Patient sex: M
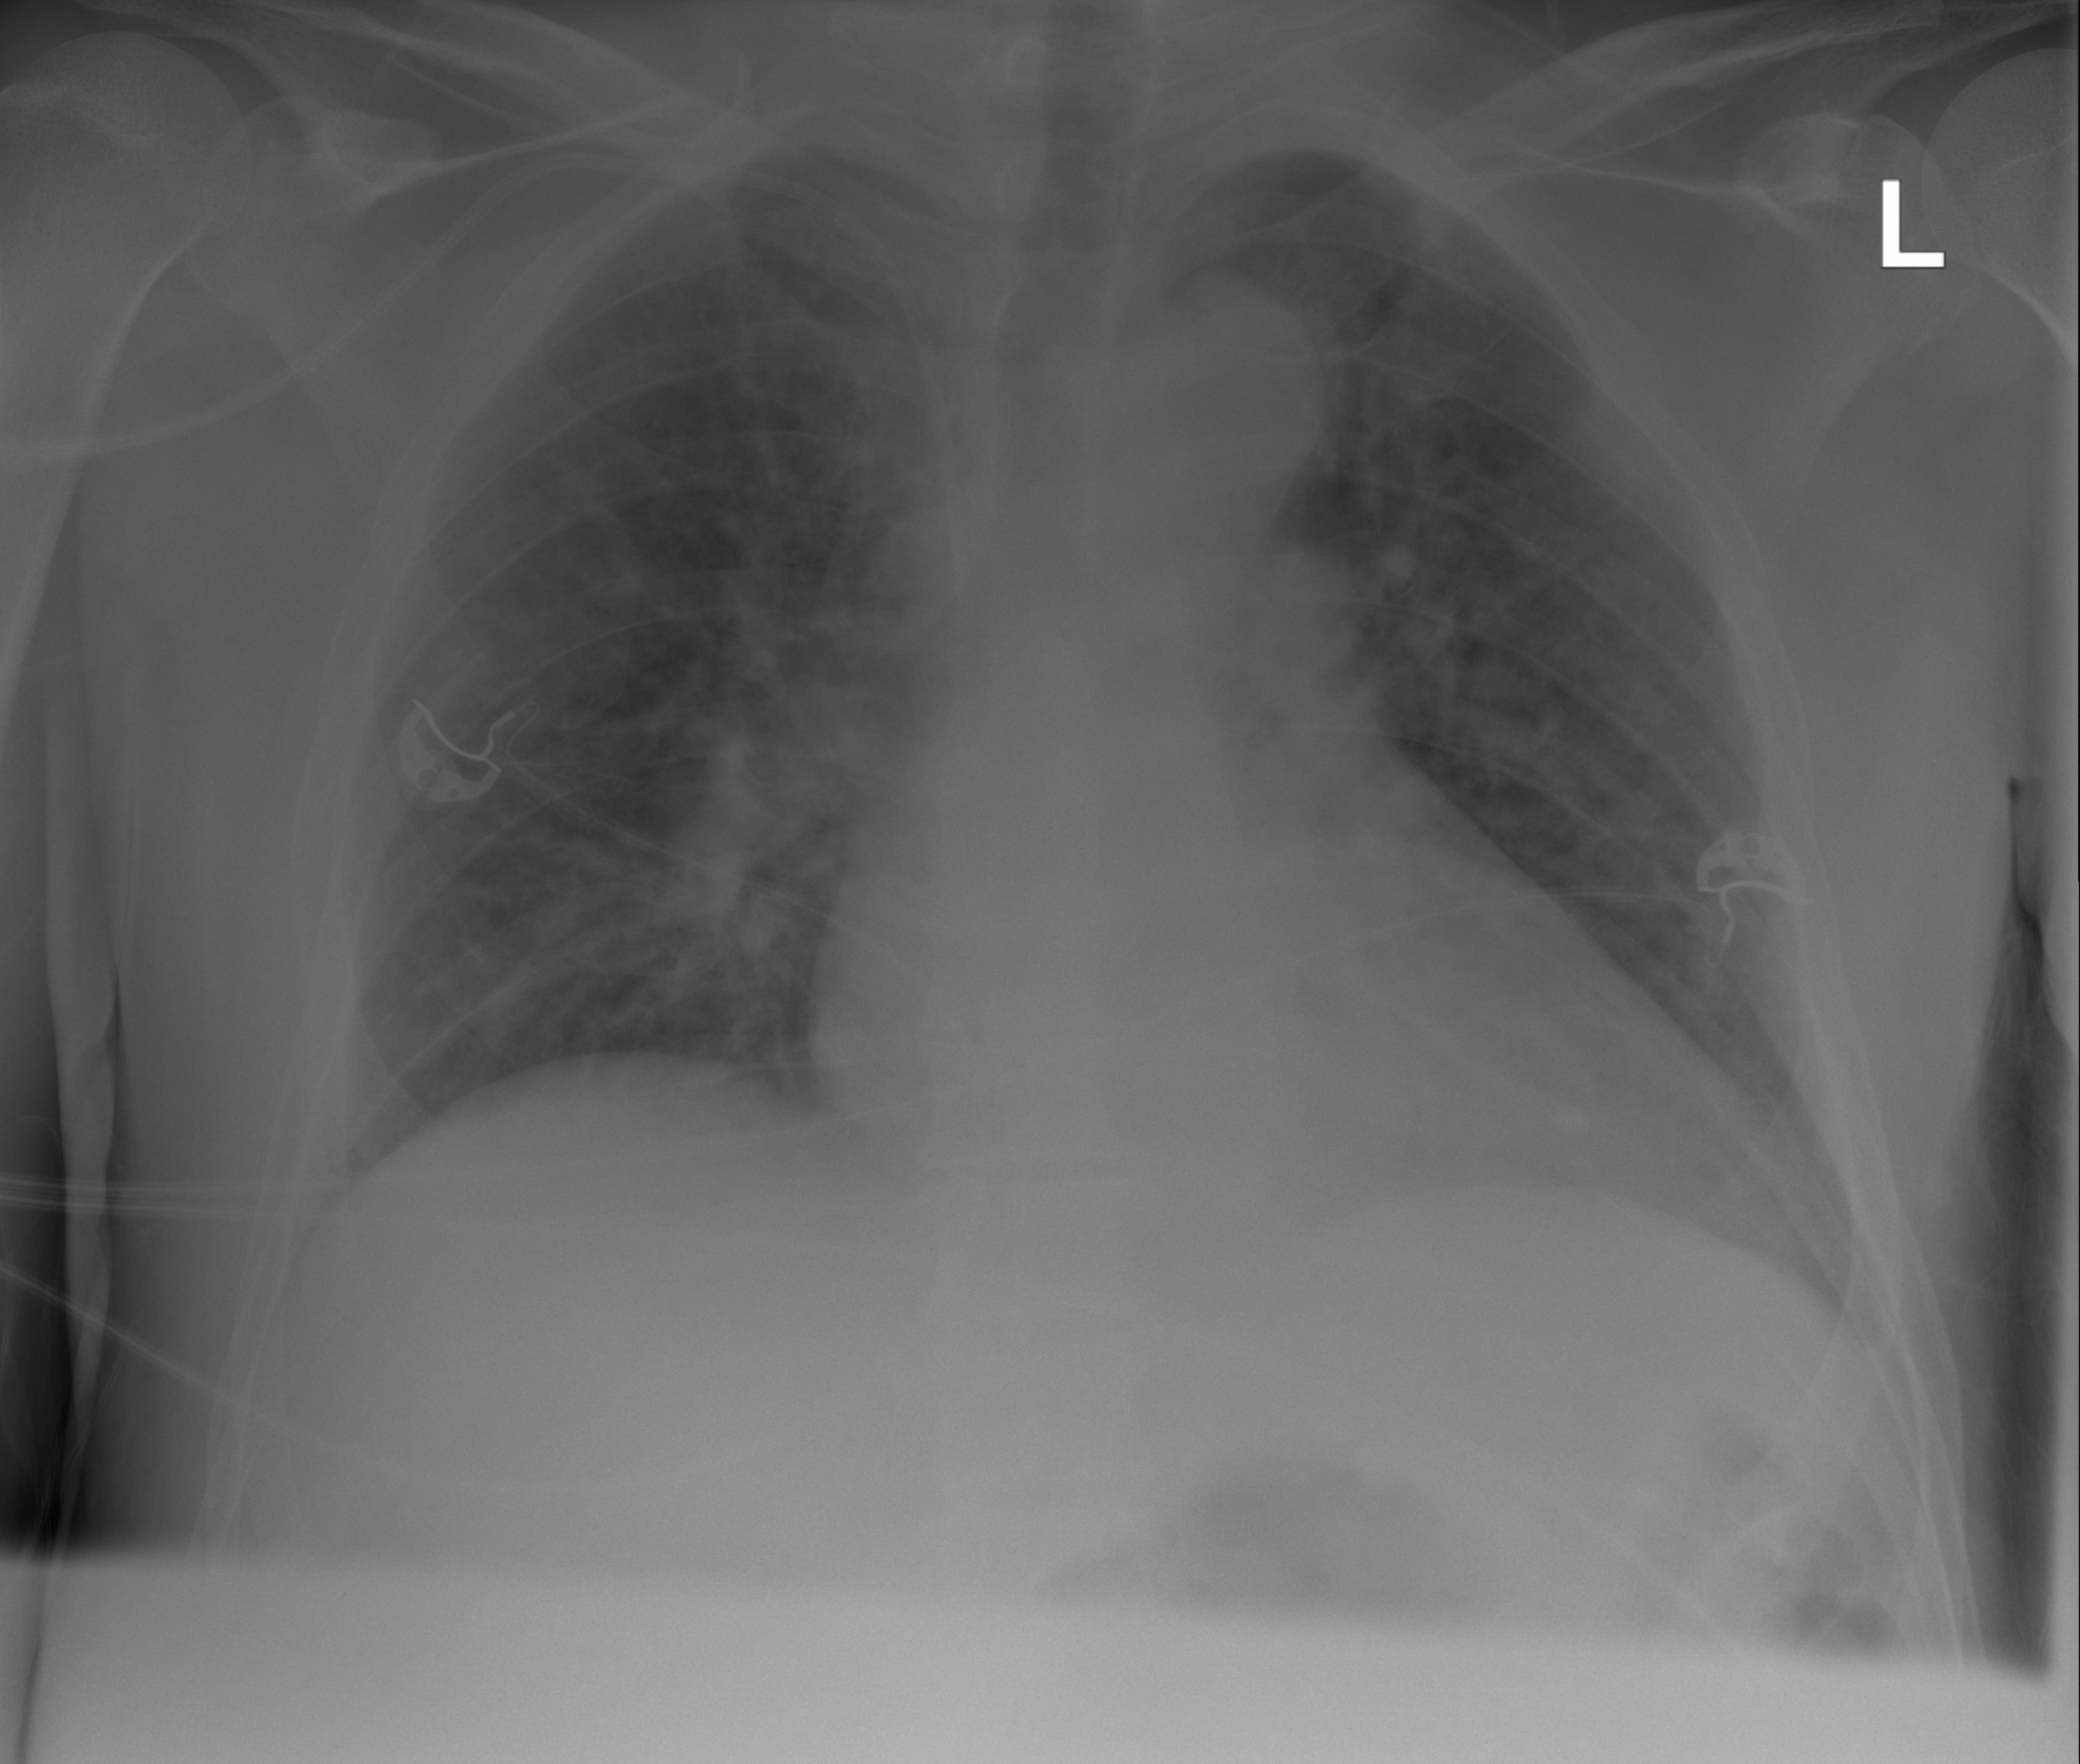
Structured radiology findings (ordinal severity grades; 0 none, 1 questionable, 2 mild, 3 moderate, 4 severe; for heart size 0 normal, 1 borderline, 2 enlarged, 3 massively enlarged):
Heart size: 2
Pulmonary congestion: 3
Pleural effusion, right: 0
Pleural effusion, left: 1
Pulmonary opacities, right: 2
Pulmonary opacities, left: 2
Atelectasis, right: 2
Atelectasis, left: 1